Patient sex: M
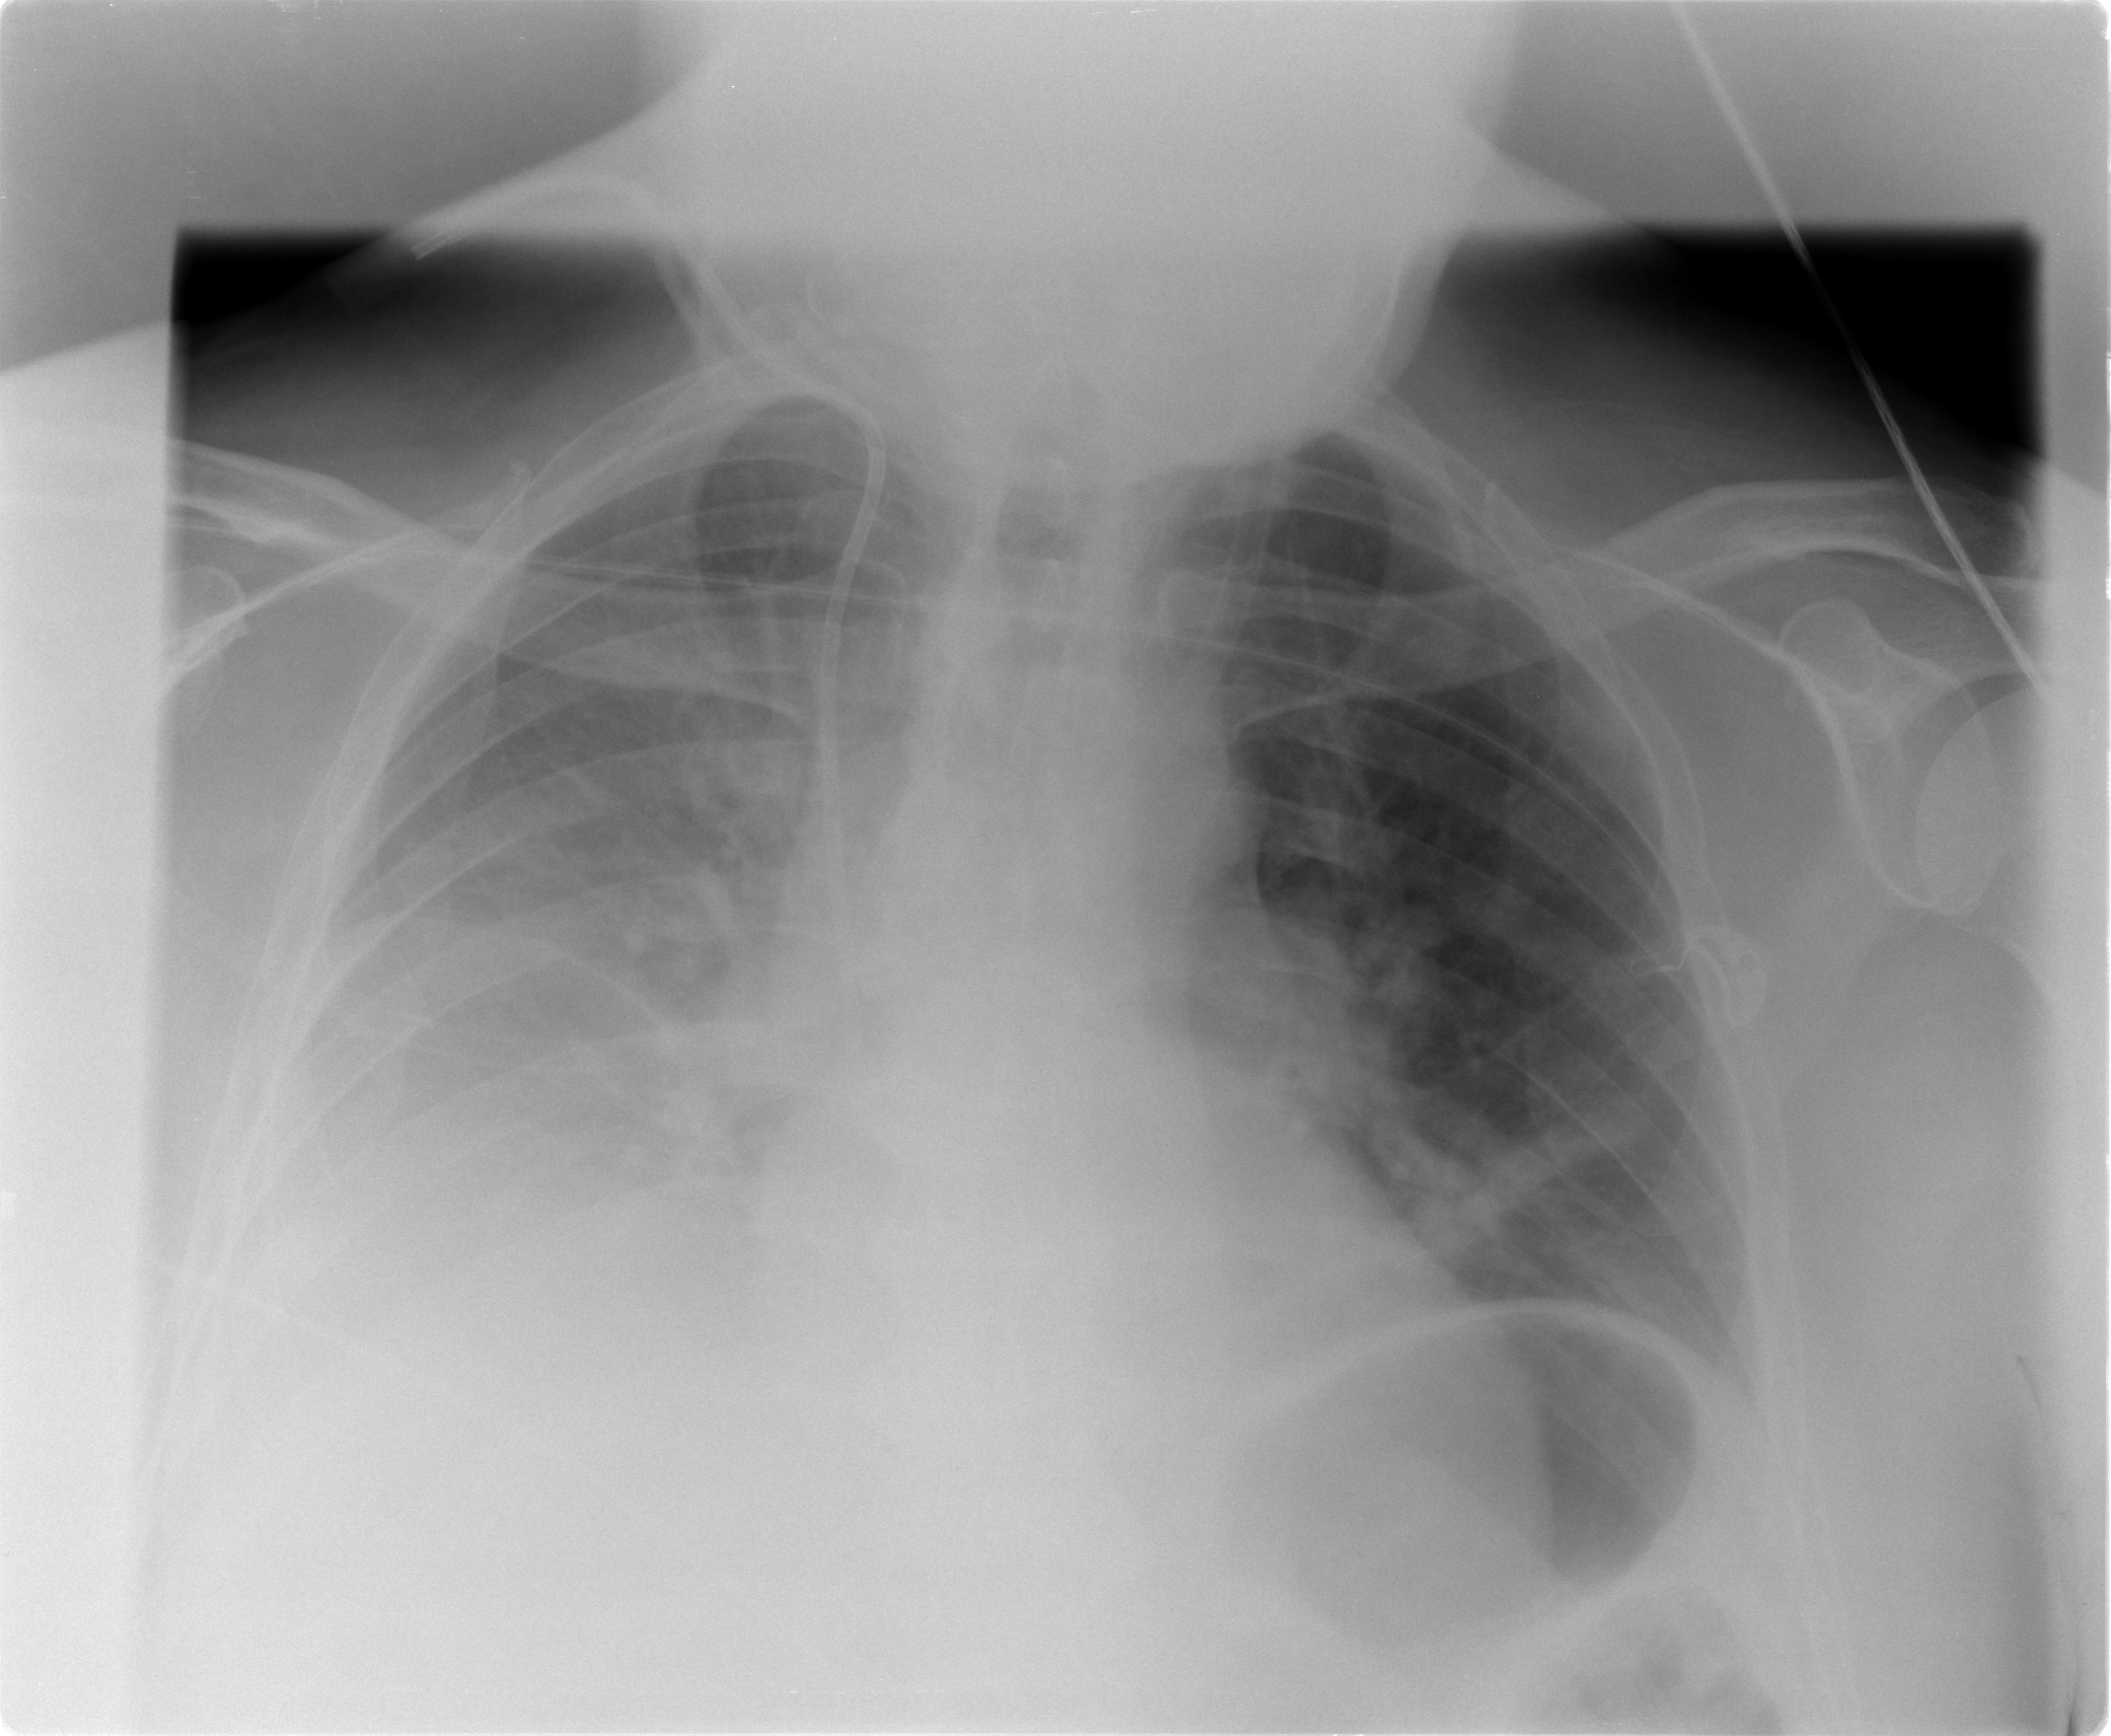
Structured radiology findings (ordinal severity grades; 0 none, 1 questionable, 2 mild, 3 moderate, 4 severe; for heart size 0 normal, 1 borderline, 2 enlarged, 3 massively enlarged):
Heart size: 0
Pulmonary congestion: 0
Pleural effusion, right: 3
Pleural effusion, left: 0
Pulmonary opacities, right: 0
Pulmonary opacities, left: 0
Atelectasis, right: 3
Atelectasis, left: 2